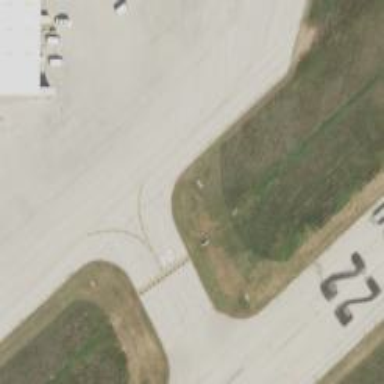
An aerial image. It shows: View of taxiway at the airport.